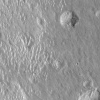
Atmospheric dust classification: not_dusty